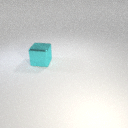
large cyan metal cube